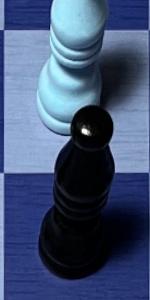
Label: Bishop_Black